Question: At present I'm getting errors about how it can't find one of my includes, specifically
'''
java.lang.ClassNotFoundException: org.jivesoftware.smack.provider.ProviderManager
'''
I have confirmed the file to be running as an executable jar, so I really don't know why it would error out like this, can someone provide me with some insight?
Here's what I'm currently doing, please correct me if any step of this is wrong.
1. I take my (confirmed working) program, run it to double check.
2. I right click the project > Export > Runnable jar file and Select the options > Package required libraries into generated jar file and export Ant Build script to file myProg.xml When myprog.xml comes out, it looks like this: <?xml version="1.0" encoding="UTF-8" standalone="no"?>
<project default="create_run_jar" name="Create Runnable Jar for Project myProg with Jar-in-Jar Loader">
<!--this file was created by Eclipse Runnable JAR Export Wizard-->
<!--ANT 1.7 is required -->
<target name="create_run_jar">
<jar destfile="C:/Users/Dbell/Documents/EclipseProjects/myProg/myProg.jar">
<manifest>
<attribute name="Main-Class" value="org.eclipse.jdt.internal.jarinjarloader.JarRsrcLoader"/>
<attribute name="Rsrc-Main-Class" value="com.myCom.noc.xmpptroubleshooter.Main"/>
<attribute name="Class-Path" value="."/>
<attribute name="Rsrc-Class-Path" value="./ httpasyncclient-4.0-beta2.jar httpcore-4.2.1.jar httpcore-nio-4.2.1.jar httpclient-4.2.1.jar commons-logging-1.1.1.jar commons-codec-1.6.jar log4j-1.2.12.jar logkit-1.0.1.jar avalon-framework-4.1.3.jar servlet-api-2.3.jar commons-net-3.1.jar xpp3_min-1.1.4c.jar NocLib-1.1.jar smack32-3.2.0.jar httpclient-3.1.jar"/>
</manifest>
<zipfileset src="jar-in-jar-loader.zip"/>
<fileset dir="C:/Users/Dbell/Documents/EclipseProjects/myProg/bin"/>
<zipfileset dir="C:\Users\Dbell\.ivy2\cache\org.apache.httpcomponents\httpasyncclient\jars" includes="httpasyncclient-4.0-beta2.jar"/>
<zipfileset dir="C:\Users\Dbell\.ivy2\cache\org.apache.httpcomponents\httpcore\jars" includes="httpcore-4.2.1.jar"/>
<zipfileset dir="C:\Users\Dbell\.ivy2\cache\org.apache.httpcomponents\httpcore-nio\jars" includes="httpcore-nio-4.2.1.jar"/>
<zipfileset dir="C:\Users\Dbell\.ivy2\cache\org.apache.httpcomponents\httpclient\jars" includes="httpclient-4.2.1.jar"/>
<zipfileset dir="C:\Users\Dbell\.ivy2\cache\commons-logging\commons-logging\jars" includes="commons-logging-1.1.1.jar"/>
<zipfileset dir="C:\Users\Dbell\.ivy2\cache\commons-codec\commons-codec\jars" includes="commons-codec-1.6.jar"/>
<zipfileset dir="C:\Users\Dbell\.ivy2\cache\log4j\log4j\jars" includes="log4j-1.2.12.jar"/>
<zipfileset dir="C:\Users\Dbell\.ivy2\cache\logkit\logkit\jars" includes="logkit-1.0.1.jar"/>
<zipfileset dir="C:\Users\Dbell\.ivy2\cache\avalon-framework\avalon-framework\jars" includes="avalon-framework-4.1.3.jar"/>
<zipfileset dir="C:\Users\Dbell\.ivy2\cache\javax.servlet\servlet-api\jars" includes="servlet-api-2.3.jar"/>
<zipfileset dir="C:\Users\Dbell\.ivy2\cache\commons-net\commons-net\jars" includes="commons-net-3.1.jar"/>
<zipfileset dir="C:\Users\Dbell\.ivy2\cache\xpp3\xpp3_min\jars" includes="xpp3_min-1.1.4c.jar"/>
<zipfileset dir="C:\Users\Dbell\.ivy2\cache\com.MyCom\NocLib\jars" includes="NocLib-1.1.jar"/>
<zipfileset dir="C:\Users\Dbell\.ivy2\cache\com.MyCom\smack32\jars" includes="smack32-3.2.0.jar"/>
<zipfileset dir="C:\Users\Dbell\.ivy2\cache\com.apache\httpclient\jars" includes="httpclient-3.1.jar"/>
</jar>
<signjar jar="myProg.jar" alias="myAlias" keystore="path/to/myKs.ks" storepass="MyPass"/>
</target>
</project>
3. From there I right click > run as > ant build file to sign my jar.
4. Then I move it to my webserver where a launch.jnlp file exists. That looks like this: <?xml version="1.0" encoding="UTF-8" standalone="no"?>
<jnlp codebase="http://myServer:8080/myProg/" href="http://myServer:8080/myProg/launch.jnlp" spec="6.0+">
<information>
<title>myProg</title>
<vendor>myName</vendor>
<homepage href="http://myServer:8080/myProg/"/>
<description>myProg</description>
<description kind="short">myProg</description>
</information>
<security>
<all-permissions/>
</security>
<resources>
<j2se version="1.6+" />
<jar href="myProg.jar" main="true"/>
</resources>
<application-desc main-class="com.myCom.noc.pathToMain.Main">
</application-desc>
</jnlp>
Full stack trace from when application is launched:
'''
java.lang.ClassNotFoundException: org.jivesoftware.smack.provider.ProviderManager
at java.net.URLClassLoader$1.run(Unknown Source)
at java.net.URLClassLoader$1.run(Unknown Source)
at java.security.AccessController.doPrivileged(Native Method)
at java.net.URLClassLoader.findClass(Unknown Source)
at com.sun.jnlp.JNLPClassLoader.findClass(Unknown Source)
at java.lang.ClassLoader.loadClass(Unknown Source)
at java.lang.ClassLoader.loadClass(Unknown Source)
at com.myCom.noc.xmpptroubleshooter.Main.main(Main.java:83)
at sun.reflect.NativeMethodAccessorImpl.invoke0(Native Method)
at sun.reflect.NativeMethodAccessorImpl.invoke(Unknown Source)
at sun.reflect.DelegatingMethodAccessorImpl.invoke(Unknown Source)
at java.lang.reflect.Method.invoke(Unknown Source)
at com.sun.javaws.Launcher.executeApplication(Unknown Source)
at com.sun.javaws.Launcher.executeMainClass(Unknown Source)
at com.sun.javaws.Launcher.doLaunchApp(Unknown Source)
at com.sun.javaws.Launcher.run(Unknown Source)
at java.lang.Thread.run(Unknown Source)
'''
And this is the inside of my jar

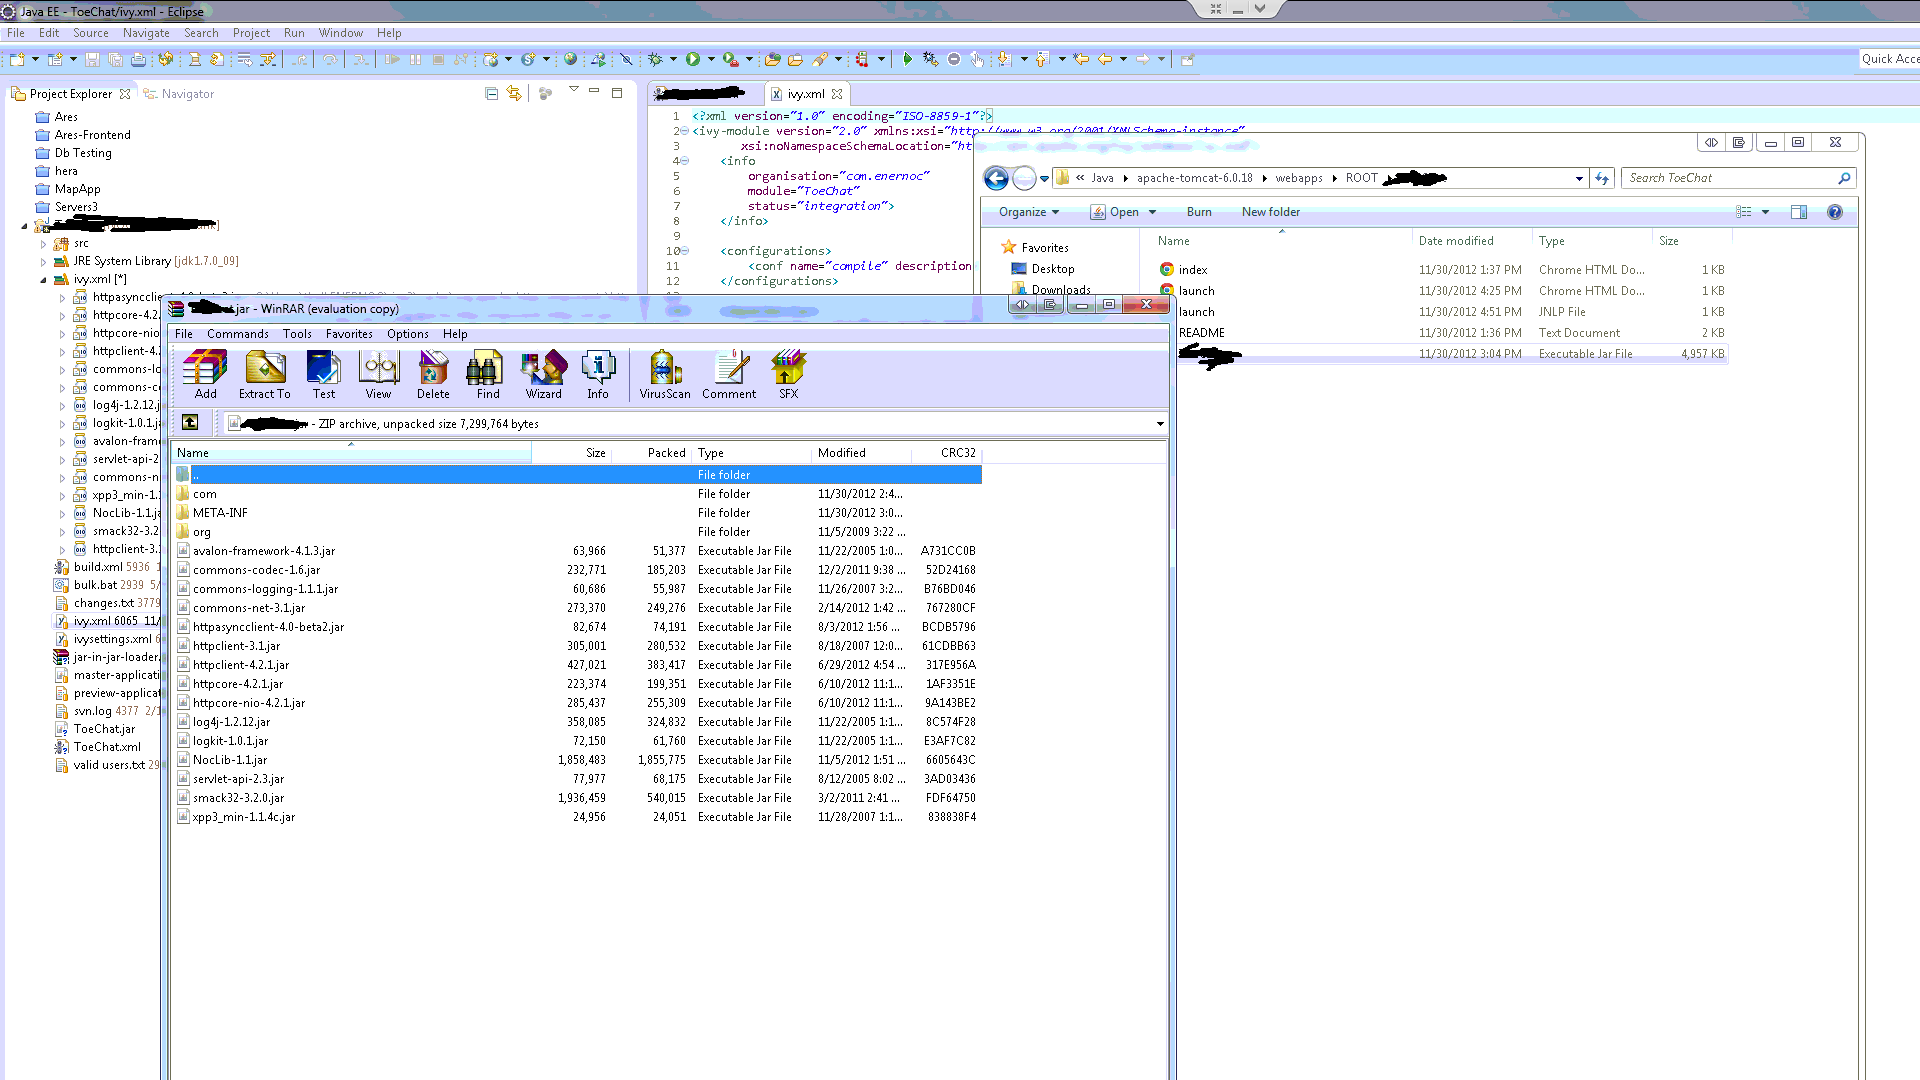
Answer: As alluded by @AkselWillgert the standard Java class-loaders will not load classes from Jars inside other Jars. It will be necessary to do one of:
1. Add a reference to each Jar in the resources section of the JNLP. Or in fact, we can go further and put commonly used APIs into extensions that can be used by many apps., E.G. a commons-logging.jnlp or jive.jnlp.
2. Extract the classes from all Jars and add them into one single Jar. This is commonly against the user agreement of the API, destroys digital signatures and useful manifest information as might be expressed in a Service Provider Interface.
3. Install a class-loader that can read Jar inside Jars. That would require a trusted app.
For a variety of reasons, the first is the best option.
---
> .. how would I go about signing all those jars?
Consulting the docs for the <URL>:
'''
<signjar
alias="testonly" keystore="testkeystore"
storepass="apacheant"
lazy="true"
>
<path>
<fileset dir="dist" includes="**/*.jar" />
</path>
</signjar>
'''
## Warning
Some of the Jars might already be digitally signed. If so, it is best to leave the original signature. How to do that, is more a question about the build tool.